Here is a 2-D grayscale rendering of raw bearing vibration samples (signal-to-image). Determine the bearing's health state. Answer with exactly one of: normal, inner_race, outer_race, ball.
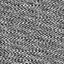
Answer: outer_race